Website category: book
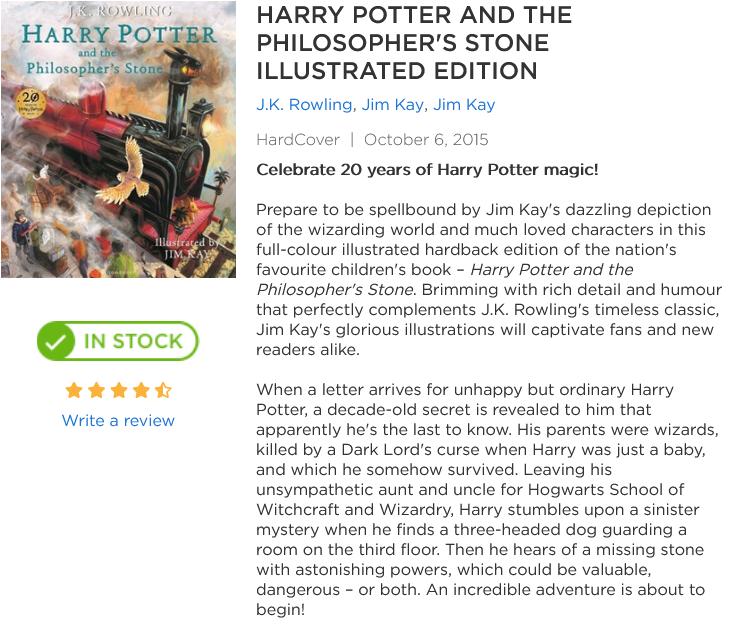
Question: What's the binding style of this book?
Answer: HardCover

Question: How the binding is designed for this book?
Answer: HardCover

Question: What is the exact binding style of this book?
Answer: HardCover

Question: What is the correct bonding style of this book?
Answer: HardCover

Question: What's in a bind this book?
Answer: HardCover

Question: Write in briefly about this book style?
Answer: HardCover

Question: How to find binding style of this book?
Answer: HardCover

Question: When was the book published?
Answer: October 6, 2015

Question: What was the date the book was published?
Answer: October 6, 2015

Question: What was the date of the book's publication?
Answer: October 6, 2015

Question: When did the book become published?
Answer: October 6, 2015

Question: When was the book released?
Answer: October 6, 2015

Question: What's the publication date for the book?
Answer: October 6, 2015